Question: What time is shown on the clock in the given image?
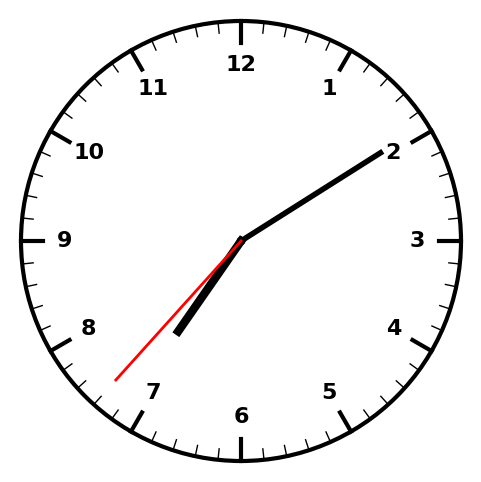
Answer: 07:09:37